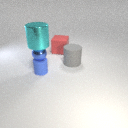
small blue rubber cylinder to the left of large red rubber cube